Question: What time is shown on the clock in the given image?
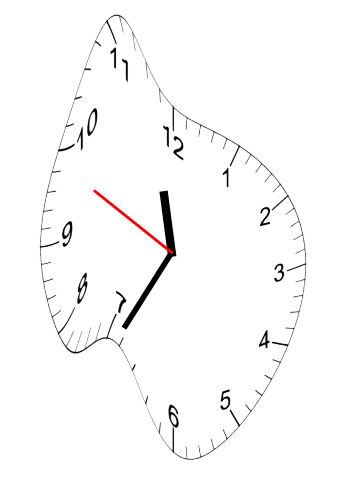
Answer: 11:34:49